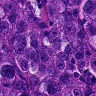
Metastatic tissue present: yes